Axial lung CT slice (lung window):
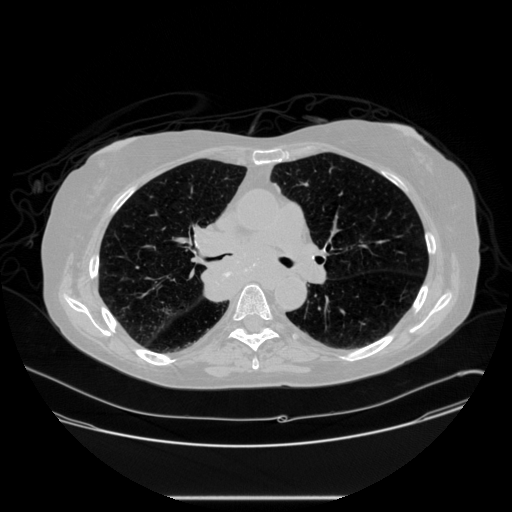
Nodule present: no